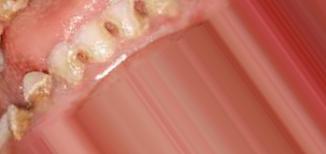
Condition: Caries